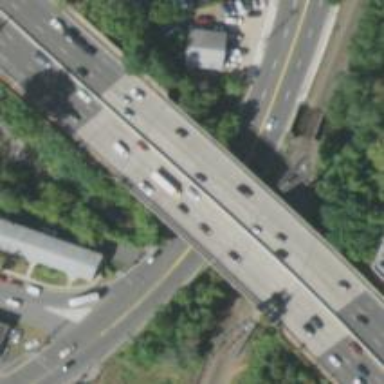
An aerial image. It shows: Bridge on urban freeway/expressway trunk highway.